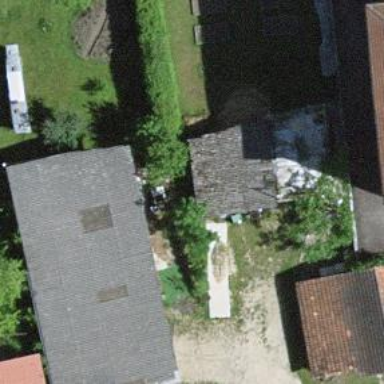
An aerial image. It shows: Garage.